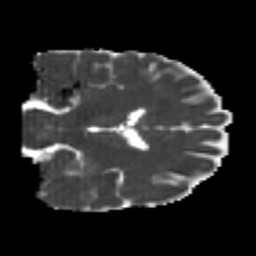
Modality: MD
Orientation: coronal
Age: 26
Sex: male
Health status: healthy
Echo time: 0.074 s